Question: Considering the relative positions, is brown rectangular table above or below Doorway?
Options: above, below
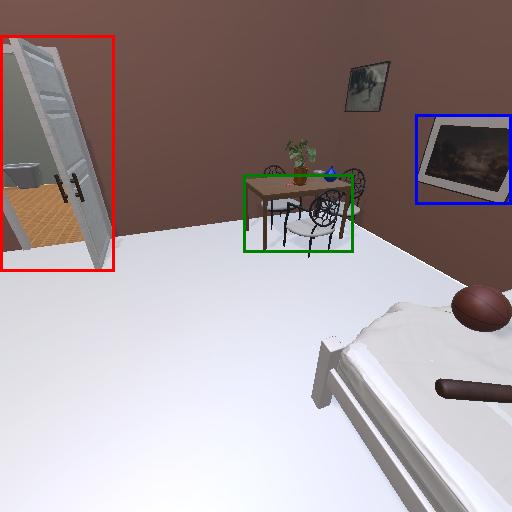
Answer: above